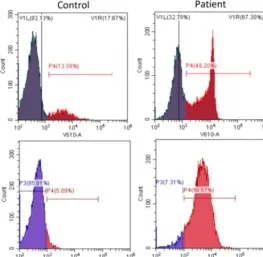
The dysregulation of TRAP1 resulted in a defective ETC, resulting in electron leakage and ROS production. * p <= 0.05 (C) Oxygen consumption rate (OCR) trace of the Seahorse Mito Stress assay on A549 transfected with different Trap1 variants. (n = 3 repeats, 5 technical replicates each repeat).
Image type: pathology (immunostaining)